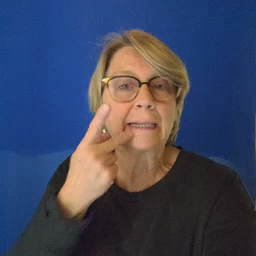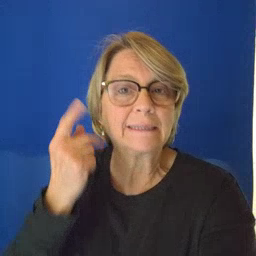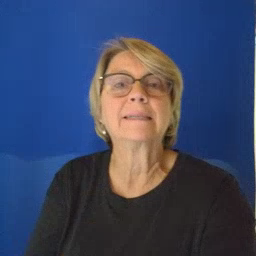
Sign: kiss